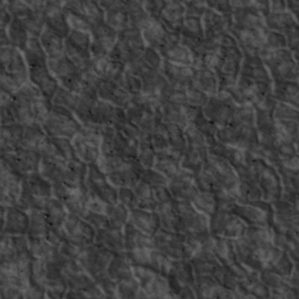
Label: non_frost